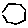
Label: hexagon